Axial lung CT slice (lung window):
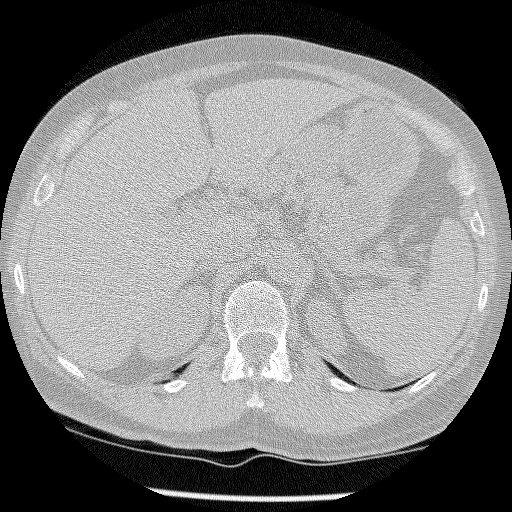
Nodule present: no